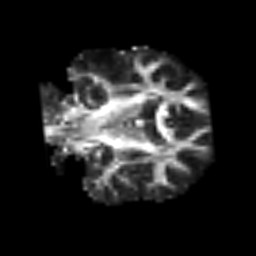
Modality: FA
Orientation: coronal
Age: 63
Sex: male
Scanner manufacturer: siemens
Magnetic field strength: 3 T
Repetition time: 3.2 s
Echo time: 0.081 s